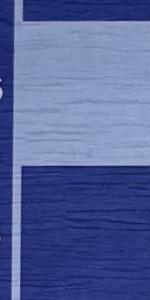
Label: Empty